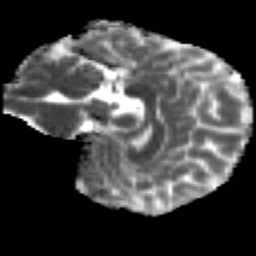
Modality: MD
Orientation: sagittal
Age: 27
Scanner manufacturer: siemens
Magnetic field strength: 3 T
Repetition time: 2.2 s
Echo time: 0.084 s